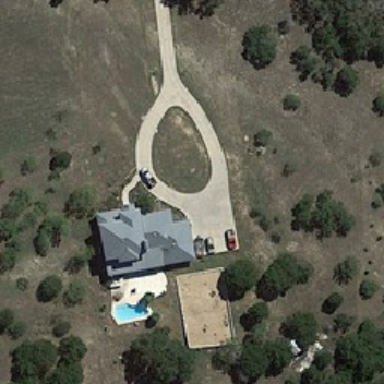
One car parked untidily near the grey pool blue swimming pool and square ground square strip .